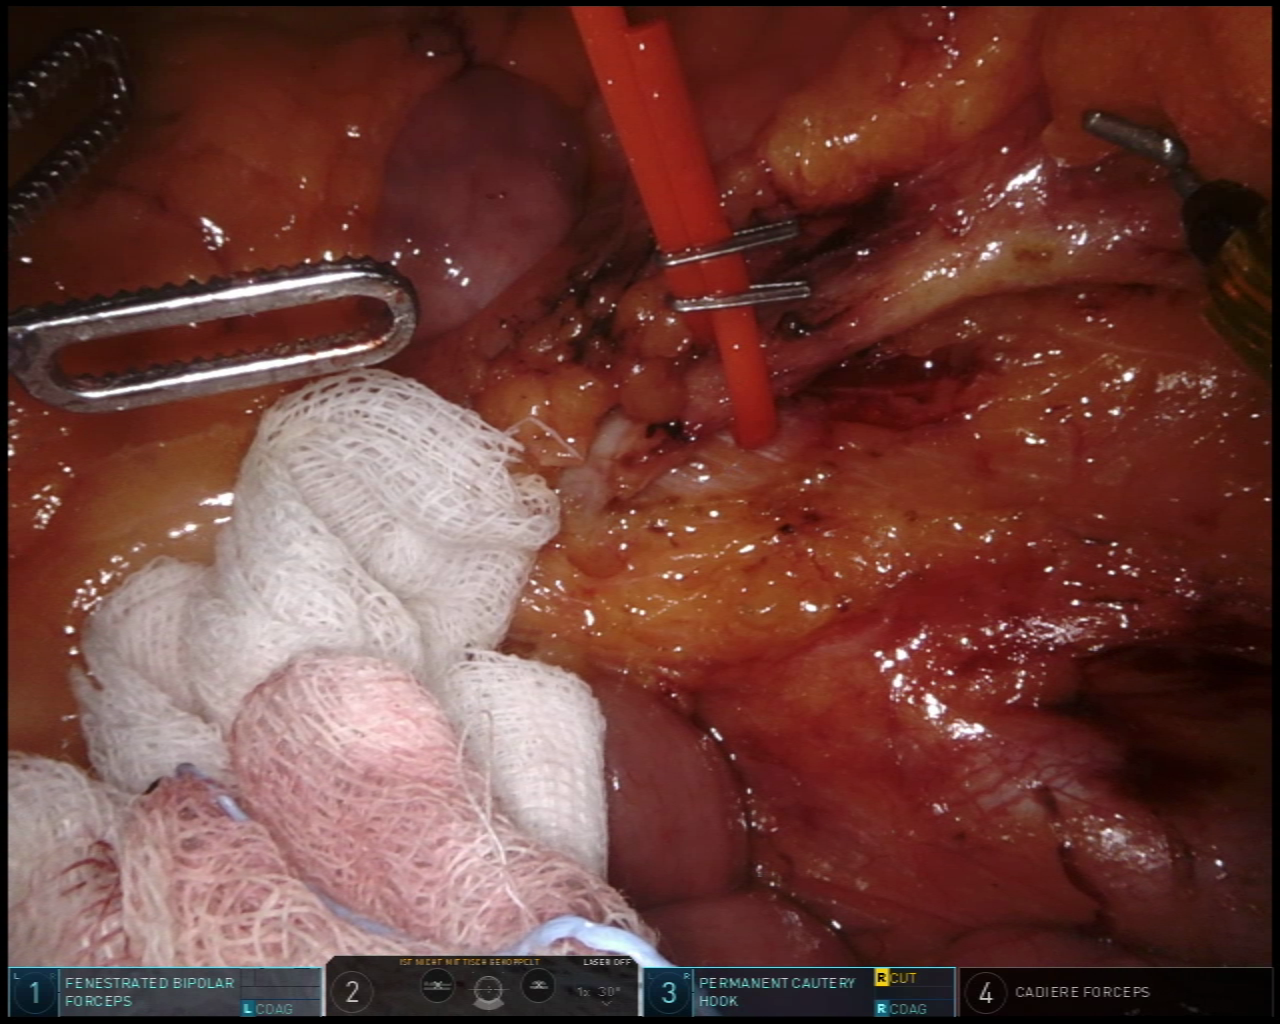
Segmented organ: small_intestine
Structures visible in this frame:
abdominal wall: no
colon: no
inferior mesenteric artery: yes
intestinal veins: no
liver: no
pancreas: no
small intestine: yes
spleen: no
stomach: no
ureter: yes
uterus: no
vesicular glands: no